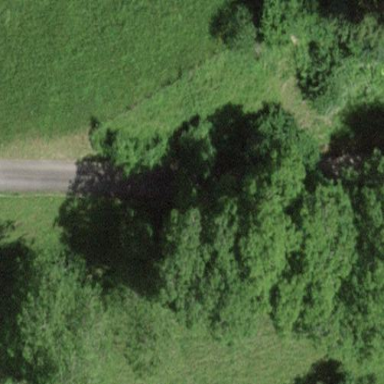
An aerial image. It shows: Mixed woodland area with various types of leaves.